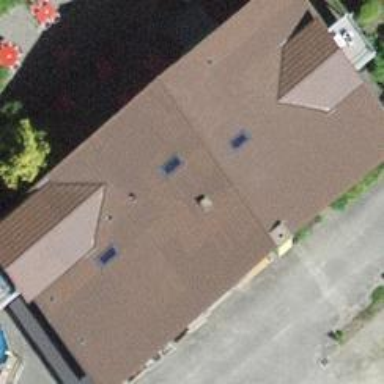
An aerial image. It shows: Restaurant in building.